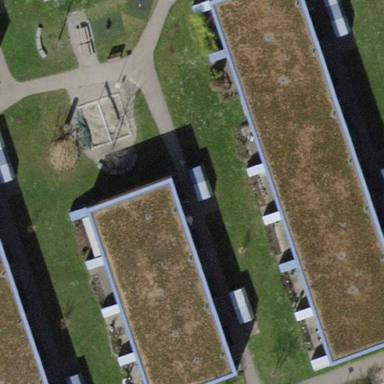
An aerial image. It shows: Terrace building.